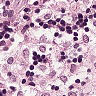
Metastatic tissue present: no